Question: Sometimes, when I open my own notebook, I get the message:
> This file contains potentially unsafe dynamic content.
I do not remember when I started seeing these messages, but it was not long ago. May be 2-3 weeks ago? They do not show all the time. It is my own notebook, that I could close, go sleep, wake up, come open it up again, and I could see the above message, or I could not. Not sure what triggers it.
Here is a screen shot of one just happened.

I normally just ignore it, and enable dynamics and go on. I googled around, and do not see mention of it. One reference I found is <URL>, where it talks about 'TrustedPath' and such, and I really could not understand it at all.
This notebook just sits in my folder on my PC, same folder it was on all the time. May be an expert can explain this in easy to understand way, because I do not understand why I need to worry about the trustedPath thing when I am working on my own local PC (I am not even on a network, just stand alone PC in my living room) and what I need to change if any.
I'm using v8.0.1 on windows.
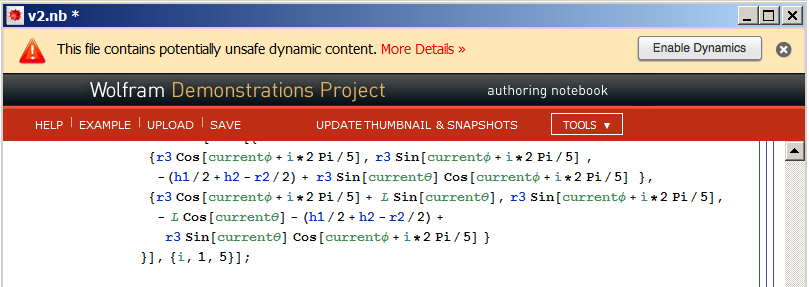
Answer: My comments assume V8 of Mathematica...
For any given notebook, the message appears the first time an expression is about to be evaluated automatically, in some way other than normal user-directed input cell evaluation. So-called dynamic constructs like 'Manipulate', 'Dynamic' and 'Hyperlink' have the potential of causing such evaluations. The warning message is just a way to ensure that user remains in control.
As will be shown in the examples below, the message does not appear until the dynamic code is about to be triggered (e.g. by bringing a 'Manipulate' into view or by hovering a 'Hyperlink'). This is why, in the same notebook, you might sometimes see the message and sometimes not.
I see from the screenshot that the notebook in question is a Wolfram Demonstrations Project authoring notebook. It almost certainly contains a 'Manipulate' expression that triggers the message.
Here is a way to cause the warning to appear:
1. From the menu, choose File / New / Demonstration
2. Scroll down to the manipulate section and change the expression to Manipulate[Plot[Sin[x y], {x, -1, 1}], {y, -1, 1}] -- but do not evaluate the cell.
3. Save and close the notebook
4. Re-open the notebook, but note that the warning message does not appear.
5. Evaluate the Manipulate cell.
6. Save and close the notebook.
7. Re-open the notebook and note that warning message now appears (provided the manipulate section is visible -- if not, scroll down to see it).
The first time the notebook was re-opened, it did not contain a cell with dynamic content. But when the 'Manipulate' cell was evaluated, that changed. Thus, on subsequent re-openings the warning message appeared.
All of this true for even seemingly innocuous content, like hyperlinks. Try this:
1. Create a regular notebook and evaluate a cell containing the expression Hyperlink["http://www.wolfram.com"].
2. Save, close and re-open the notebook.
3. Hover over the hyperlink to make the warning message appear.
It appears that WRI is taking a very conservative view about dynamic content. I, for one, applaud that policy. Mathematica presents a attack surface for malicious code, so a conservative approach is good in my opinion. (In fact, the new plug-in scares me a little on that score, but that's another story.)
You can tweak the settings related to the warning message by looking at the section on the tab of the dialog.